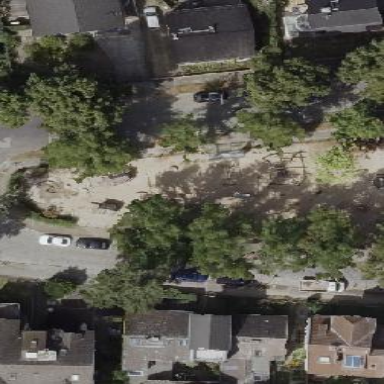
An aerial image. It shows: Playground area for leisure land.